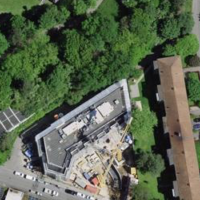
EUNIS habitat code: 57
Species observed at this site:
Juglans nigra
Acer campestre